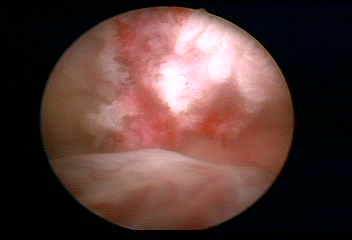
Modality: WLC
Class: Malignant
Subclass: LowGradePapillary
Lesion: L1
Stage: Ta
Morphology: Papillary
Bladder cancer association: Yes
Annotated structures: Tumor